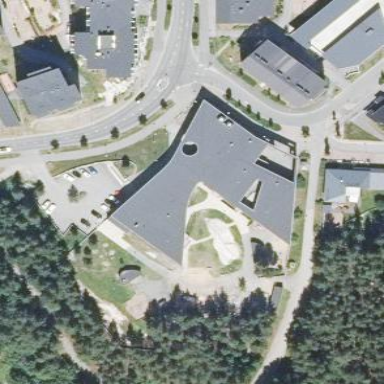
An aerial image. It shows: Kindergarten.